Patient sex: M
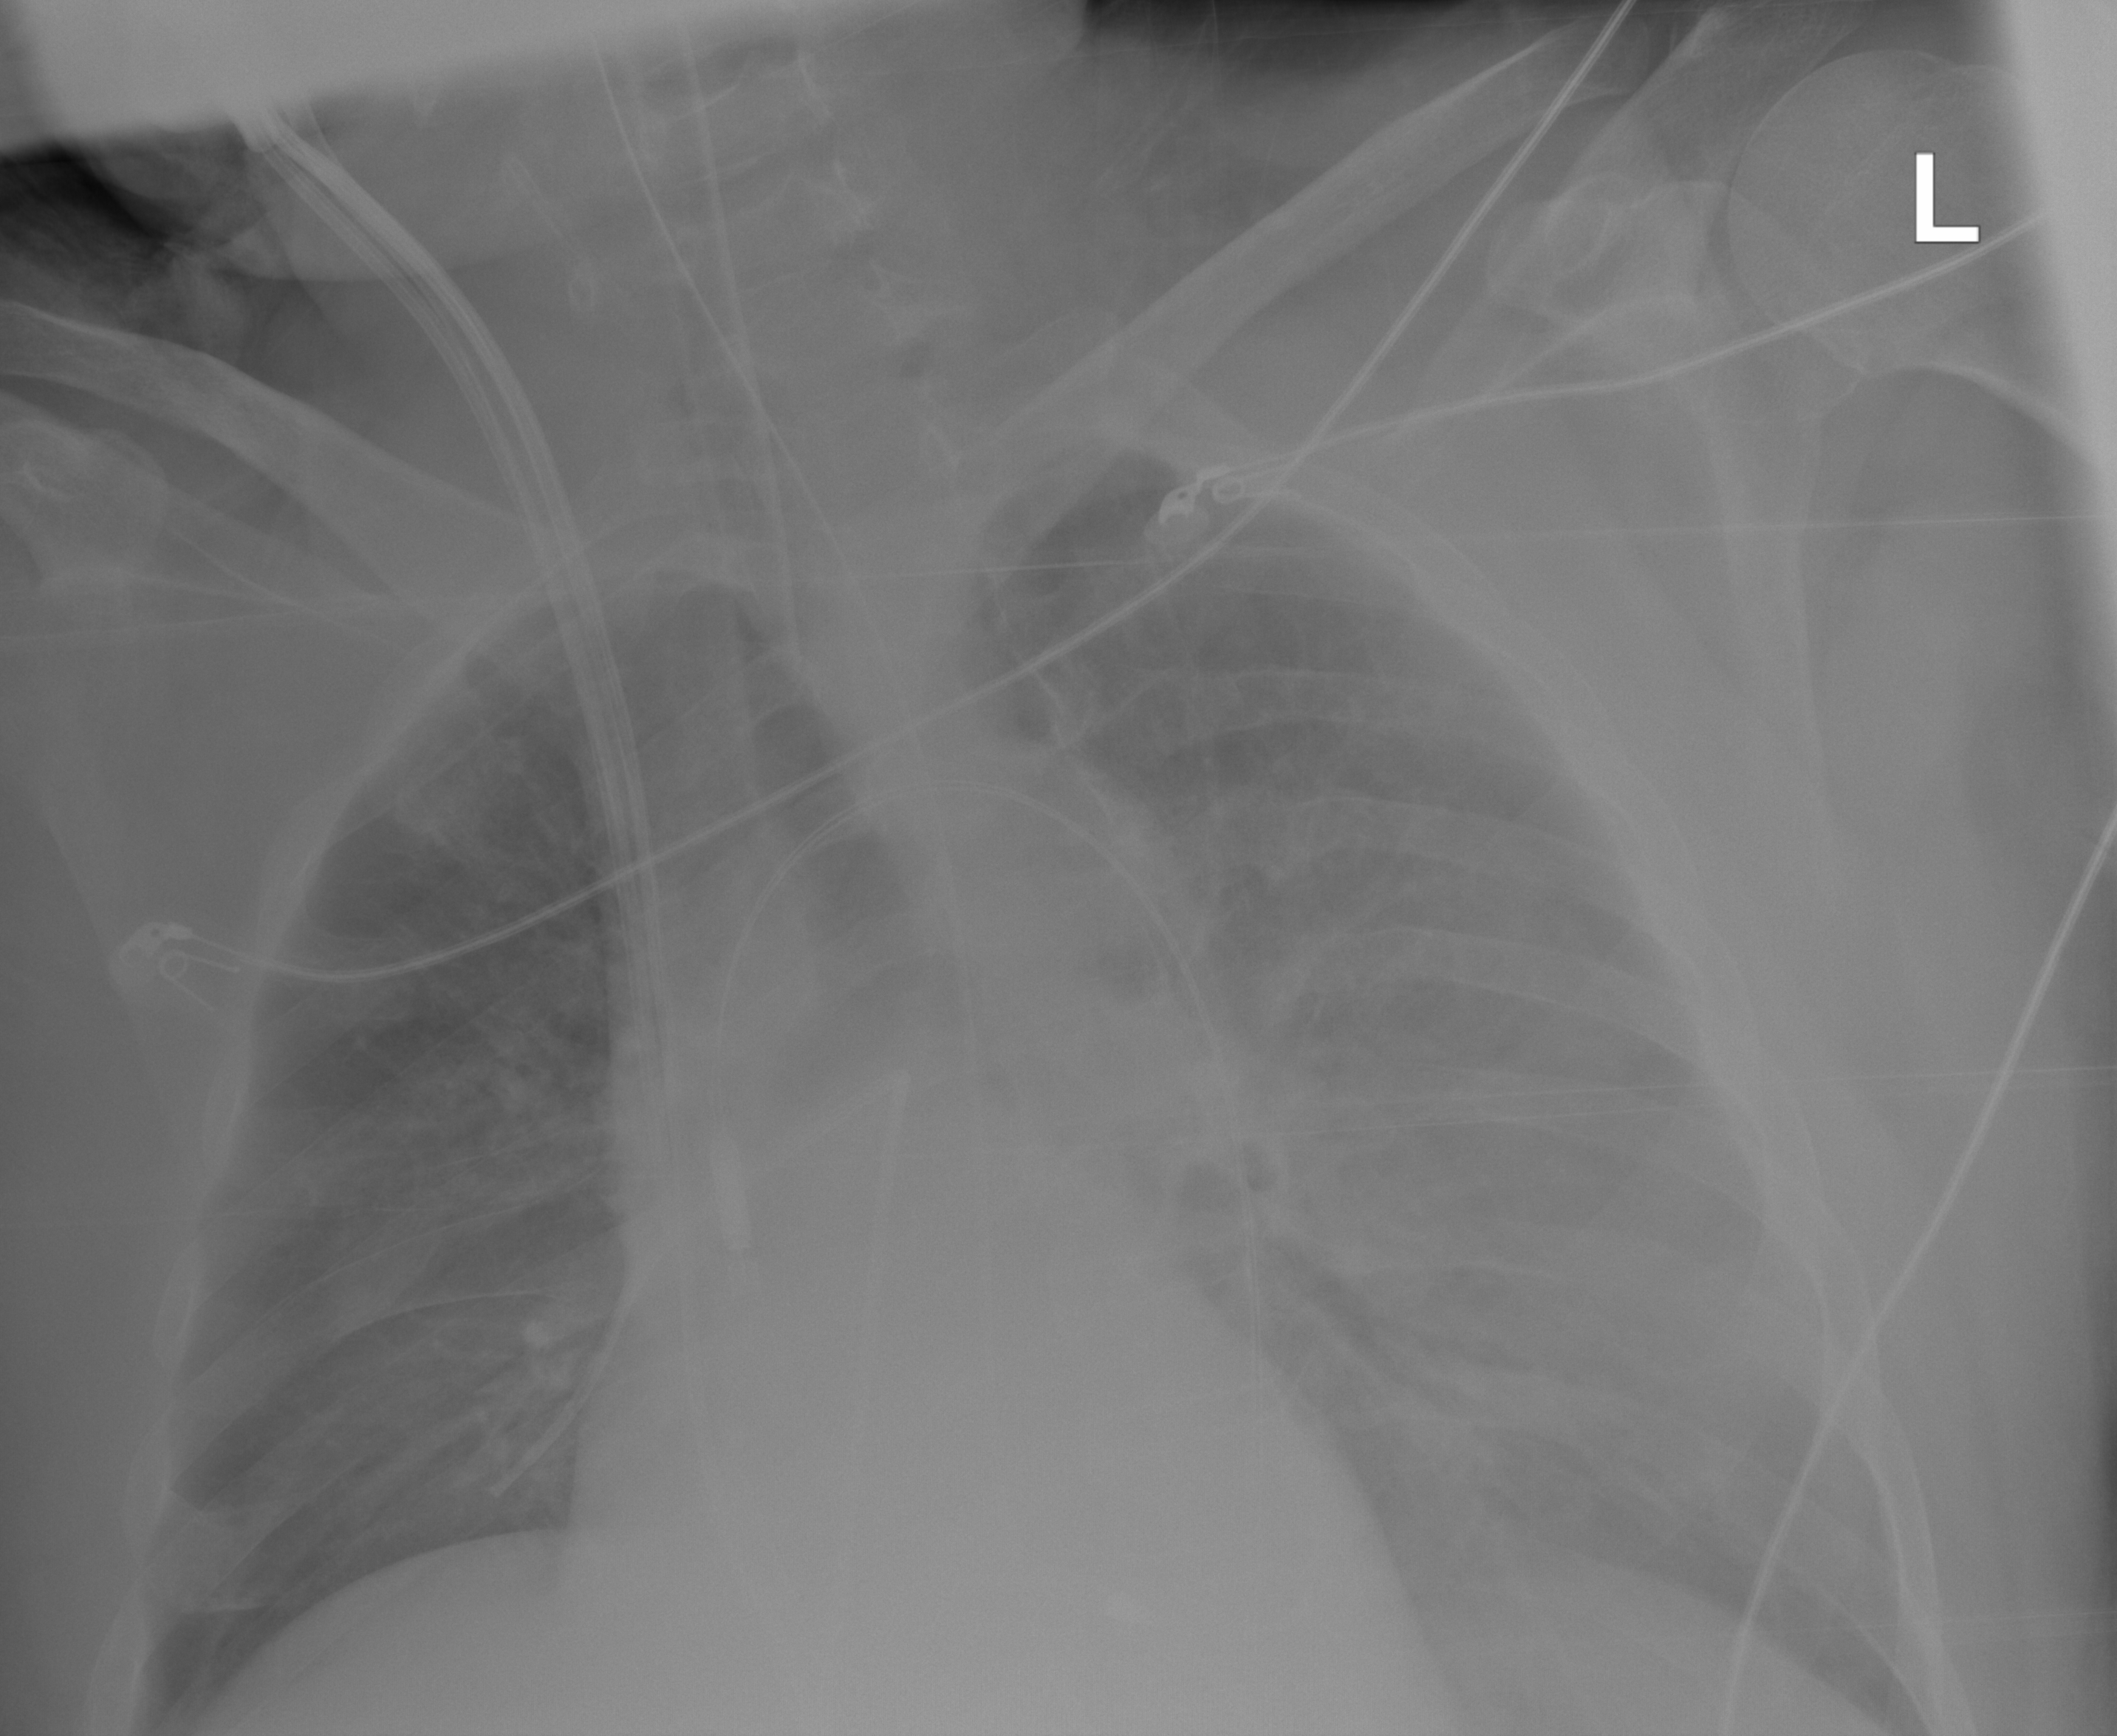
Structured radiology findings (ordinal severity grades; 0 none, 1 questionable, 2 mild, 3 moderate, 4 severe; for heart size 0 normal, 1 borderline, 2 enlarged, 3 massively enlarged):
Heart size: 2
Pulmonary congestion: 2
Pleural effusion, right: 0
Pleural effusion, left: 3
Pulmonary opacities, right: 0
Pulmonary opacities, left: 0
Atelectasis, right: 0
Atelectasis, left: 2